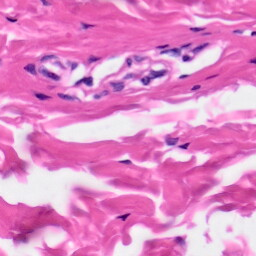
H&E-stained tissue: Skin